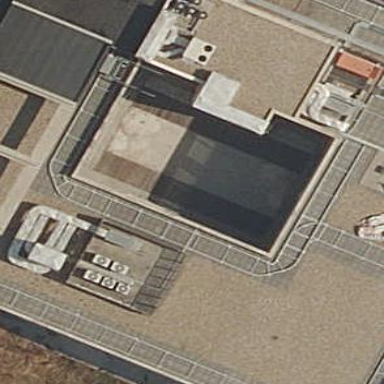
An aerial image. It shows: Office building.